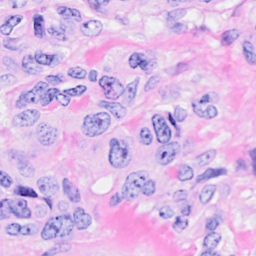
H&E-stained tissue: Breast